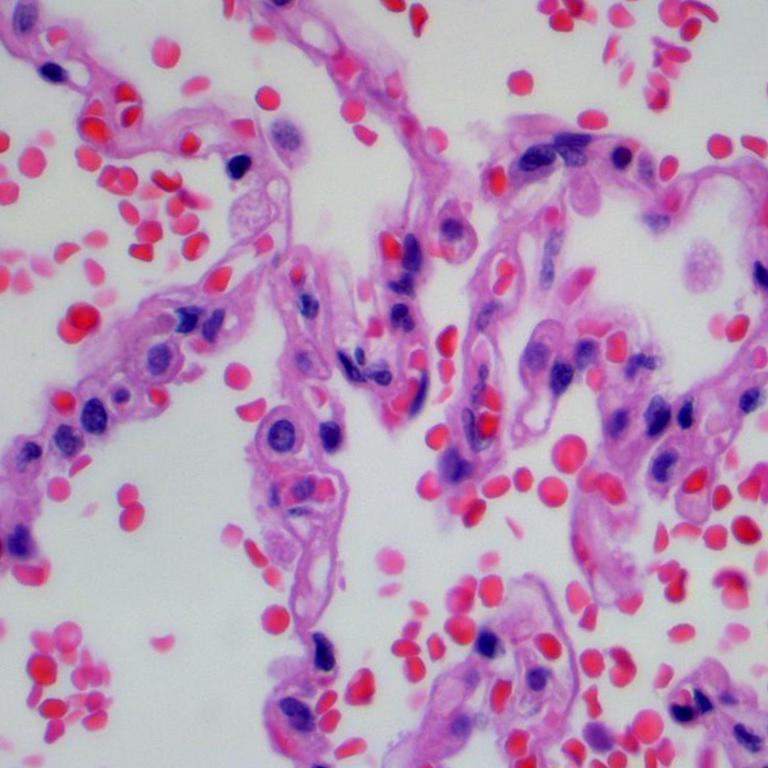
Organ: lung
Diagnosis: benign